Field crop: tomato
Growth stage: 1
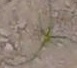
Species: cyperus